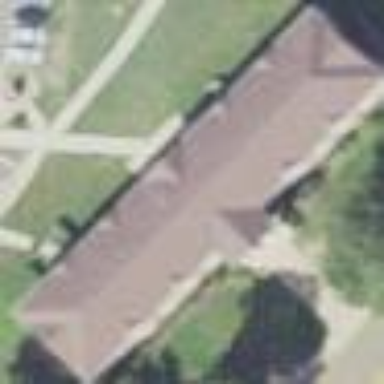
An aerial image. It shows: Dormitory building.